Question: I'm experiencing a very unpleasing and not clear case with and , I tried to ask about this in two other threads which are :
<URL>
and
<URL>
but I was obliged to open a new thread here : the situation :
I am using and , , what first I do is that I add a which gives this :

after working with the given advice
and reading this page <URL>
- -
And here is how my code looks like
'''
package rawda;
import javafx.application.Application;
import javafx.fxml.FXMLLoader;
import javafx.scene.Parent;
import javafx.scene.Scene;
import javafx.stage.Stage;
import javax.persistence.Persistence;
import javax.persistence.EntityManagerFactory;
import javax.persistence.EntityManager;
import javax.persistence.PersistenceUnit;
/**
*
* @author Aymen Daoudi
*/
public class Rawda extends Application
{
@PersistenceUnit(unitName="RawdaPU")
static private EntityManagerFactory emf;
static
{
try
{
emf = Persistence.createEntityManagerFactory("RawdaPU");
EntityManager em = emf.createEntityManager();
}
catch (Exception e)
{
System.out.println("Fatal: Unable to create entity manager factory");
e.printStackTrace();
}
}
@Override
public void start(Stage stage) throws Exception
{
Parent root = FXMLLoader.load(getClass().getResource("View/MainView.fxml"));
Scene scene = new Scene(root);
stage.setScene(scene);
stage.show();
}
/**
* The main() method is ignored in correctly deployed JavaFX application.
* main() serves only as fallback in case the application can not be
* launched through deployment artifacts, e.g., in IDEs with limited FX
* support. NetBeans ignores main().
*
* @param args the command line arguments
*/
public static void main(String[] args)
{
launch(args);
}
'''
Now running this code, generates the following exception at the line
'''
EntityManager em = emf.createEntityManager();
'''
Here is the exception :
'''
Exception Description: Configuration error. Class [org.postgresql.Driver] not found.
Fatal: Unable to create entity manager factory
javax.persistence.PersistenceException: Exception [EclipseLink-4003] (Eclipse Persistence Services - 2.3.2.v20111125-r10461): org.eclipse.persistence.exceptions.DatabaseException
Exception Description: Configuration error. Class [org.postgresql.Driver] not found.
at org.eclipse.persistence.internal.jpa.EntityManagerSetupImpl.deploy(EntityManagerSetupImpl.java:517)
at org.eclipse.persistence.internal.jpa.EntityManagerFactoryDelegate.getDatabaseSession(EntityManagerFactoryDelegate.java:188)
at org.eclipse.persistence.internal.jpa.EntityManagerFactoryDelegate.createEntityManagerImpl(EntityManagerFactoryDelegate.java:277)
at org.eclipse.persistence.internal.jpa.EntityManagerFactoryImpl.createEntityManagerImpl(EntityManagerFactoryImpl.java:294)
at org.eclipse.persistence.internal.jpa.EntityManagerFactoryImpl.createEntityManager(EntityManagerFactoryImpl.java:272)
at rawda.Rawda.<clinit>(Rawda.java:31)
at sun.reflect.NativeConstructorAccessorImpl.newInstance0(Native Method)
at sun.reflect.NativeConstructorAccessorImpl.newInstance(NativeConstructorAccessorImpl.java:39)
at sun.reflect.DelegatingConstructorAccessorImpl.newInstance(DelegatingConstructorAccessorImpl.java:27)
at java.lang.reflect.Constructor.newInstance(Constructor.java:513)
at com.sun.javafx.application.LauncherImpl.launchApplication1(LauncherImpl.java:276)
at com.sun.javafx.application.LauncherImpl.access$000(LauncherImpl.java:47)
at com.sun.javafx.application.LauncherImpl$1.run(LauncherImpl.java:115)
at java.lang.Thread.run(Thread.java:662)
Caused by: Exception [EclipseLink-4003] (Eclipse Persistence Services - 2.3.2.v20111125-r10461): org.eclipse.persistence.exceptions.DatabaseException
Exception Description: Configuration error. Class [org.postgresql.Driver] not found.
at org.eclipse.persistence.exceptions.DatabaseException.configurationErrorClassNotFound(DatabaseException.java:82)
at org.eclipse.persistence.sessions.DefaultConnector.loadDriverClass(DefaultConnector.java:267)
at org.eclipse.persistence.sessions.DefaultConnector.connect(DefaultConnector.java:85)
at org.eclipse.persistence.sessions.DatasourceLogin.connectToDatasource(DatasourceLogin.java:162)
at org.eclipse.persistence.internal.sessions.DatabaseSessionImpl.loginAndDetectDatasource(DatabaseSessionImpl.java:584)
at org.eclipse.persistence.internal.jpa.EntityManagerFactoryProvider.login(EntityManagerFactoryProvider.java:206)
at org.eclipse.persistence.internal.jpa.EntityManagerSetupImpl.deploy(EntityManagerSetupImpl.java:488)
... 13 more
'''
So for that I'm not able to create the EntityManager to interact with my database, please clarify to me what I'm missing, thanks in advance.
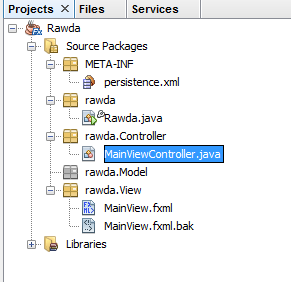
Answer: Seems pretty clear from the stack trace that you don't have the Postgres driver on your classpath:
'''
Exception Description: Configuration error. Class [org.postgresql.Driver] not found.
'''
The driver is downloadable from <URL>